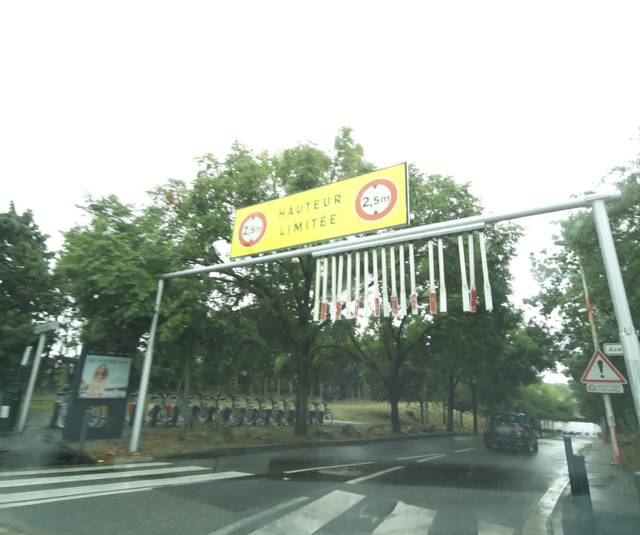
Region: France
Coordinates: 43.58, 1.473